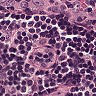
Metastatic tissue present: no